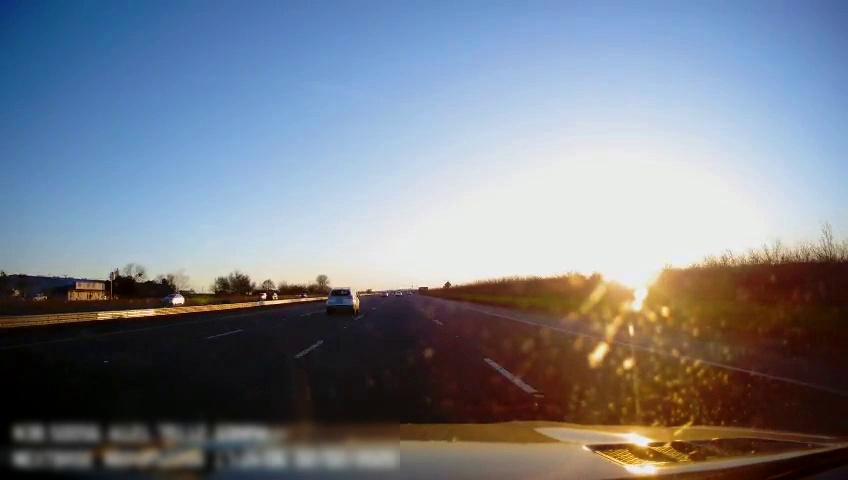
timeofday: Day
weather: Sunny
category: Drivable Space
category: Vehicles | SUV
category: Vehicles | SUV
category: Vehicles | SUV
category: Vehicles | SUV
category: Lanes | Alternate Lane
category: Lanes | Alternate Lane
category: Lanes | Current Lane
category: Lanes | Current Lane
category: Lanes | Alternate Lane